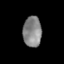
Tissue: skin
Cell type: Epithelial cells
Senescence score: 0.2454
Nuclear area (px): 557
Mean DAPI intensity: 132.826